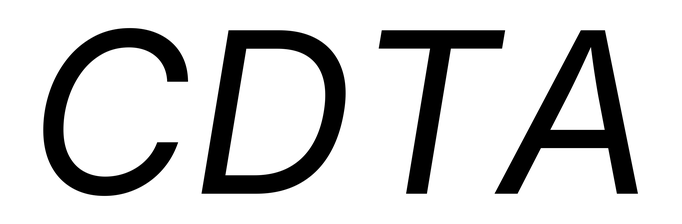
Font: Inter-Italic_Italic